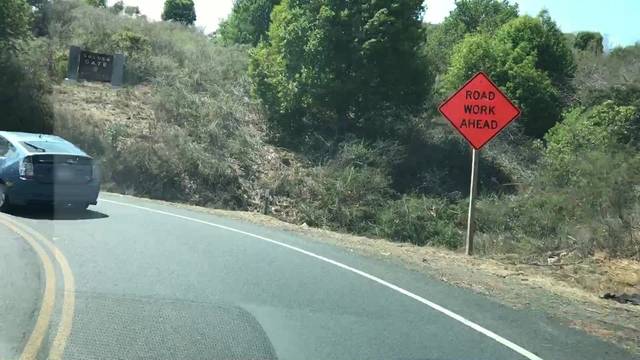
Region: United States
Coordinates: 37.888, -122.547